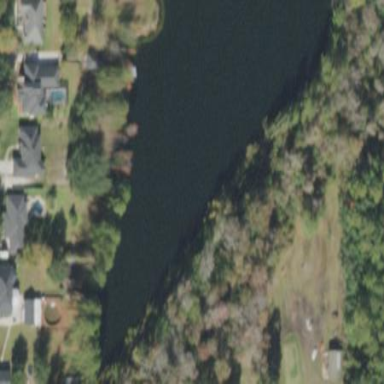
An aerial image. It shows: Pond with natural water.